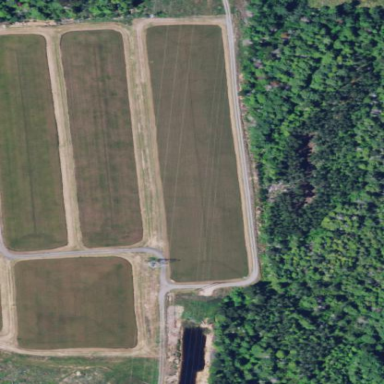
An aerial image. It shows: Farmland with cranberries as the crop.